Question: Is it possible to put an image (a pattern) over 2 or more elements (with different background)? (something like Pattern Fill in Adobe Photoshop)
Here's a screenshot:

Note: Elements content should be selectable by users. I don't want an div which is over on other elements.
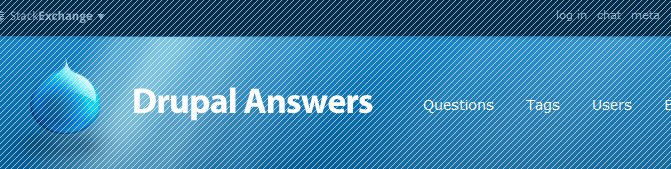
Answer: Make a .png file (or .gif if you prefer that) and simply overlay this over the 'div' you would like to have this pattern.
> You need to set the parent element using position relative then use position absolute on the element you want to position. So if you want it to be positioned based on the table you need to add position: relative to the table (which won't do anything because it is already positioned relative) and position: absolute to the overlay. Absolute positioning takes the element out of the document flow and relative positioning leaves it in the document flow which is why stuff is being moved around. The reason for this is based off how CSS works: <URL>
Code example:
'''
<div class="overlay">
<div class="overlay-content">
</div>
Content goes here
</div>
'''
And for the css:
'''
div.overlay{
position: relative;
}
div.overlay-content{
position: absolute;
top: 0;
left :0;
width: 100%;
height: 100%;
background: url(path/to/image.png) repeat top left;
pointer-events:none; /* To be able to click through */
}
'''
About the click trough, have a look at this answer: <URL>